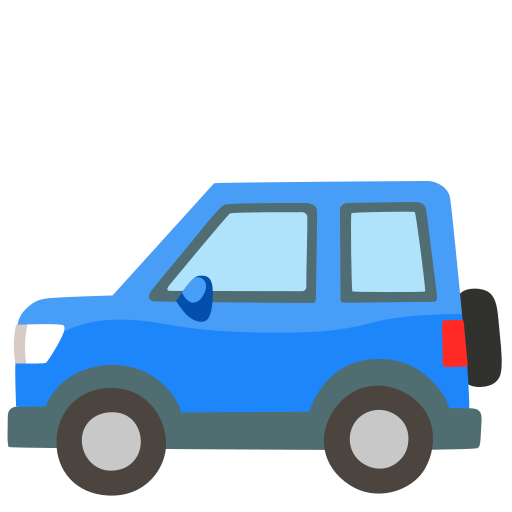
Emoji: 🚙